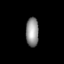
Tissue: lung
Cell type: Endothelial cells
Senescence score: 0.6838
Nuclear area (px): 363
Mean DAPI intensity: 145.752